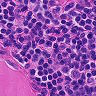
Metastatic tissue present: no